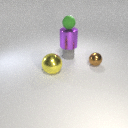
small green rubber sphere above large purple metal cylinder